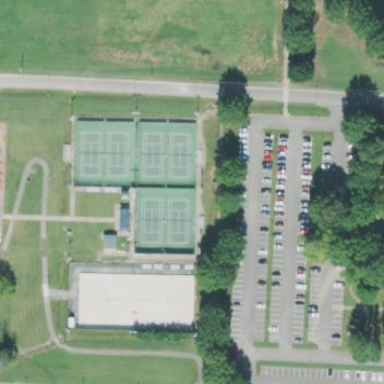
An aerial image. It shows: Tennis court on pitch designated for leisure land.